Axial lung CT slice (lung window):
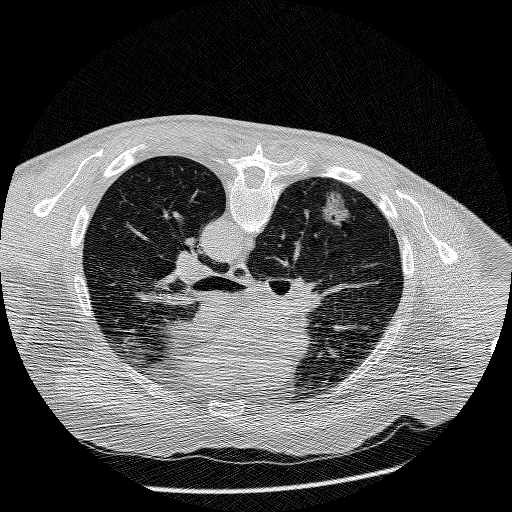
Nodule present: yes
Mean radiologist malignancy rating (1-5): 4.75